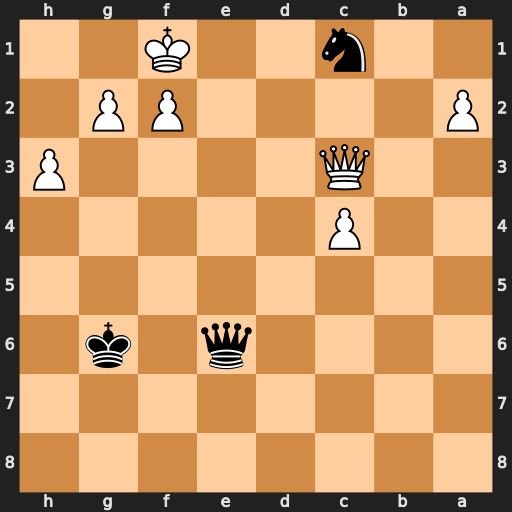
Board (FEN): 8/8/4q1k1/8/2P5/2Q4P/P4PP1/2n2K2
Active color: b
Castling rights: -
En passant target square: -
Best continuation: Qe2+ Kg1 Qd1+ Kh2 Ne2 Qg3+ Nxg3